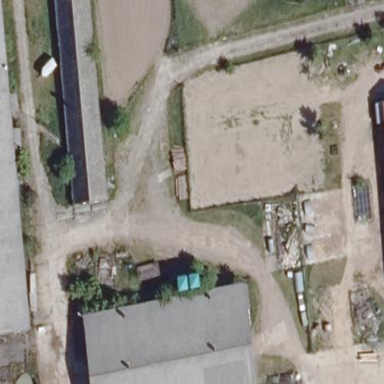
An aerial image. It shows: Farmyard area.